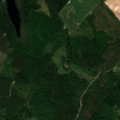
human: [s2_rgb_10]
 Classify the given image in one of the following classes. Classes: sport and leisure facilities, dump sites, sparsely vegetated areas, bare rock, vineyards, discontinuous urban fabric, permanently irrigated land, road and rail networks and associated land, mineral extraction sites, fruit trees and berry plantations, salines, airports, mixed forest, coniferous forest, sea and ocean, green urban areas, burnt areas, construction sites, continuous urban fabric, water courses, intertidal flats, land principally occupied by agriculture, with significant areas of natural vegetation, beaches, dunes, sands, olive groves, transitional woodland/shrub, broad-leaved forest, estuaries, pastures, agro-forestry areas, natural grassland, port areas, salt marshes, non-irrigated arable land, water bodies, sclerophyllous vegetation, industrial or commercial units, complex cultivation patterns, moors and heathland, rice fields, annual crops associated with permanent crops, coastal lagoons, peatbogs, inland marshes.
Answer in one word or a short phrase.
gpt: non-irrigated arable land, land principally occupied by agriculture, with significant areas of natural vegetation, broad-leaved forest, coniferous forest, mixed forest